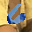
Label: 6